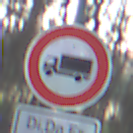
Verkehrszeichen: VerbotFuerKraftfahrzeugeUeberDreiKommaFuenfTonnen
Zusatzzeichen unten: ZeitangabenMitBeschraenkungAufWochentage3
Umgebung: Outdoor, Nature
Tageszeit: SunriseSunset
Wetter: Clear
Licht: Natural
Jahreszeit: Winter
Kontrast: LowContrast